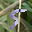
Label: 5